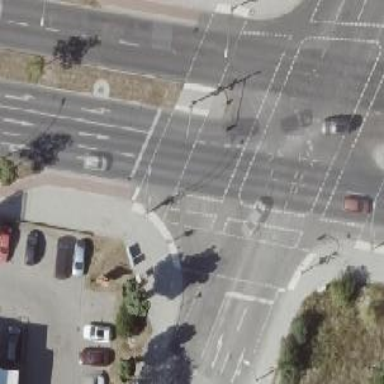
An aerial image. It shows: Road with traffic signals for signaling.